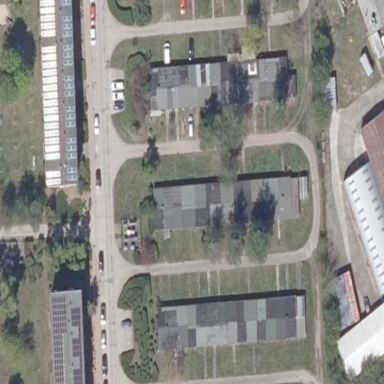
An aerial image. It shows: Area designated for garages.